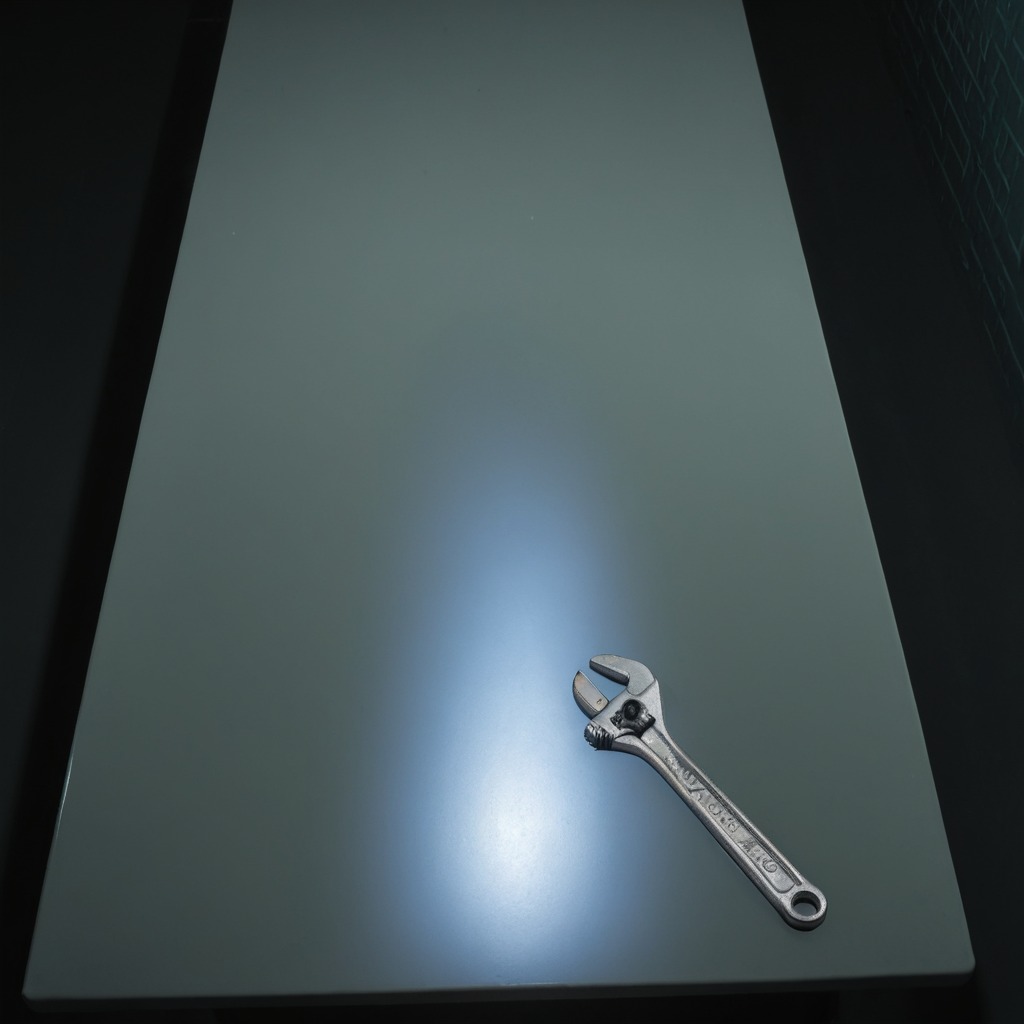
An wrench is lying on a clean empty table in a railway signal maintenance room lit by harsh overhead fluorescents.